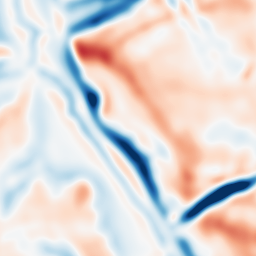
Category: multiscale
Decomposition family: dog
Decomposition parameters: sigma_low: 5
sigma_high: 10
Upsampling method: linear_exact
Upsampling parameters: scale: 2
Upsampling scale: 2